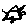
Label: sun